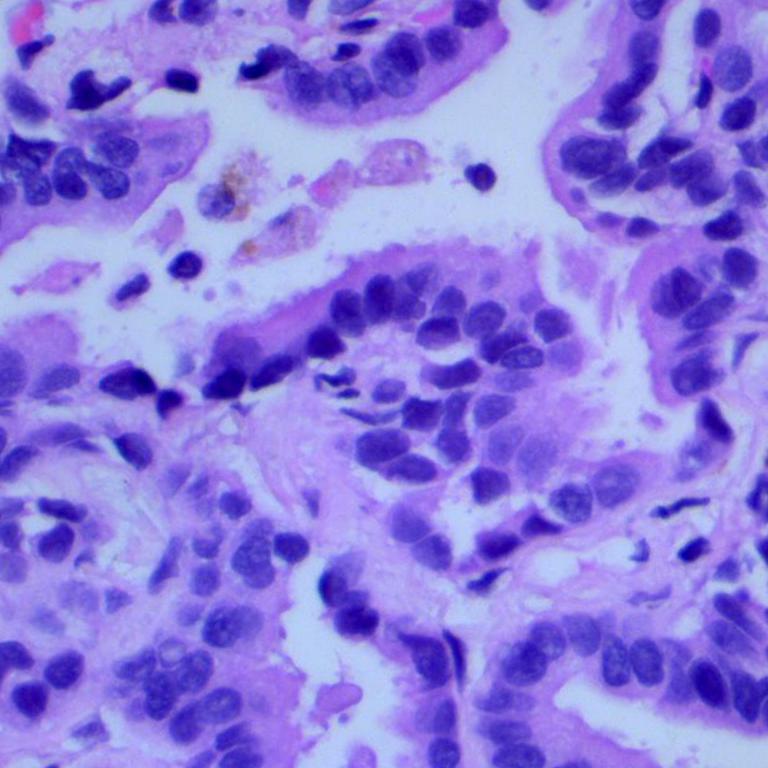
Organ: lung
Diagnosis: adenocarcinomas